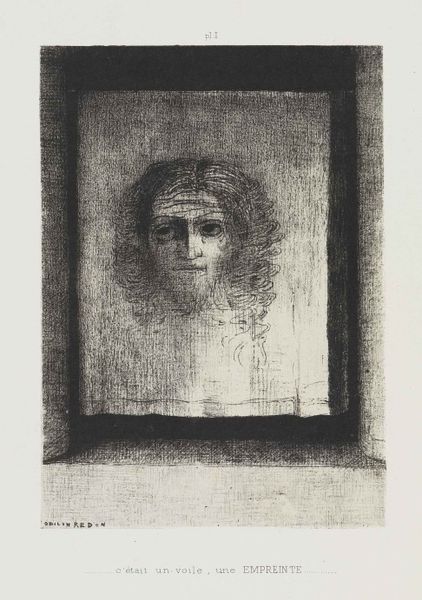
Titel: C´était un voile ..., pl. 1
Künstler: Odilon Redon
Standort: Karlsruhe
Institution: Staatliche Kunsthalle Karlsruhe
Schlagwörter: dunkel, kopf, mann, schatten, weiß, frau, grau, haar, mund, nase, schwarz, stirn, säulen, zeichnung, blick, tuch, symbolismus, bart, augen, falten, gesicht, lang, rahmen, sehen, portrait, porträt, schauen, signatur, vorhang, haare, lange haare, stoff, saum, blatt, bühne, frontal, kinn, lippen, locken, ohren, scheitel, schrift, ecke, grafik, graphik, linien, rand, französisch, ernst, inschrift, starr, geschlossen, gesich, nische, offen, kohle, druck, schraffur, radierung, titel, lithografie, schwarzweiß, text, stirnfalten, intensiv, stift, litografie, dunke, runzeln, christus, jesus, jesus christus, leichentuch, antlitz, heiliger, viereckig, porträ, textil, kupferstich, jesu, veronika, direkt, totenmaske, erlöser, schrif, grabtuch, offene augen, langhaar, schweisstuch, vera icon, redon, messias, gottessohn, sohn gottes, voile, christkind, odilon, 19. jahrhundert, osen, starrend, zeihchnung, totenmask, heruas, christkönig, portraitportra, ätporträt, heilland, erretter, jesus von nazaret, schweistuch, gesicht zeichnung, empreinte, niische, voiel